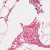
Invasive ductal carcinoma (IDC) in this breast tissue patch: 0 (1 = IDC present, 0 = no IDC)